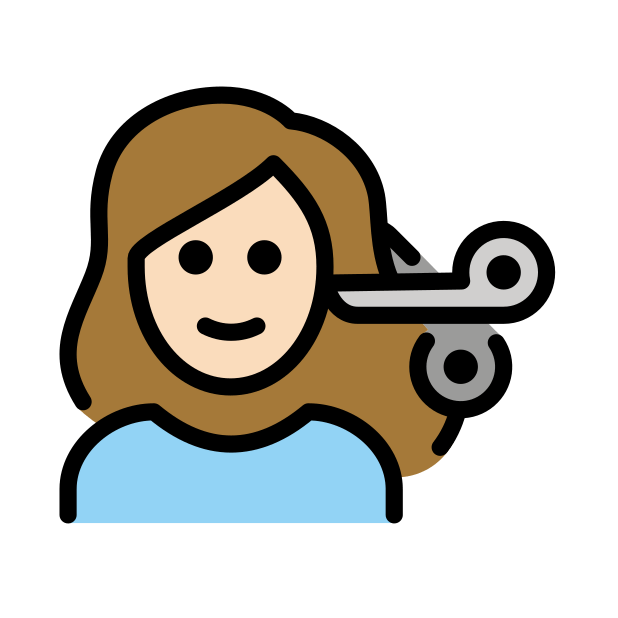
woman getting haircut: light skin tone